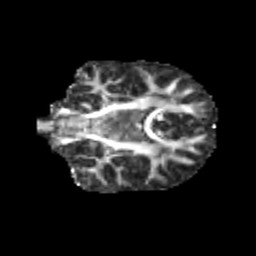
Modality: FA
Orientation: coronal
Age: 11
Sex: male
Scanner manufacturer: siemens
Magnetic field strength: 3 T
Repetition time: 3.8 s
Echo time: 0.07 s